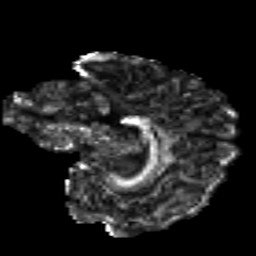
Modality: FA
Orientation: sagittal
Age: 19
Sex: female
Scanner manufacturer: siemens
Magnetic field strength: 3 T
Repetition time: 8.8 s
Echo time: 0.085 s